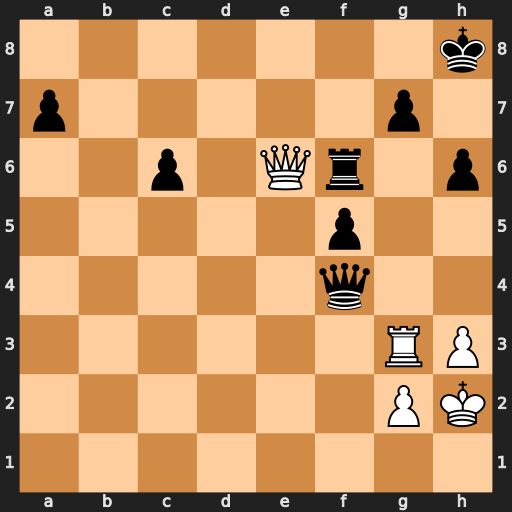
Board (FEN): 7k/p5p1/2p1Qr1p/5p2/5q2/6RP/6PK/8
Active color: w
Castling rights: -
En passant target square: -
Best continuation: Qe7 Qxg3+ Kxg3